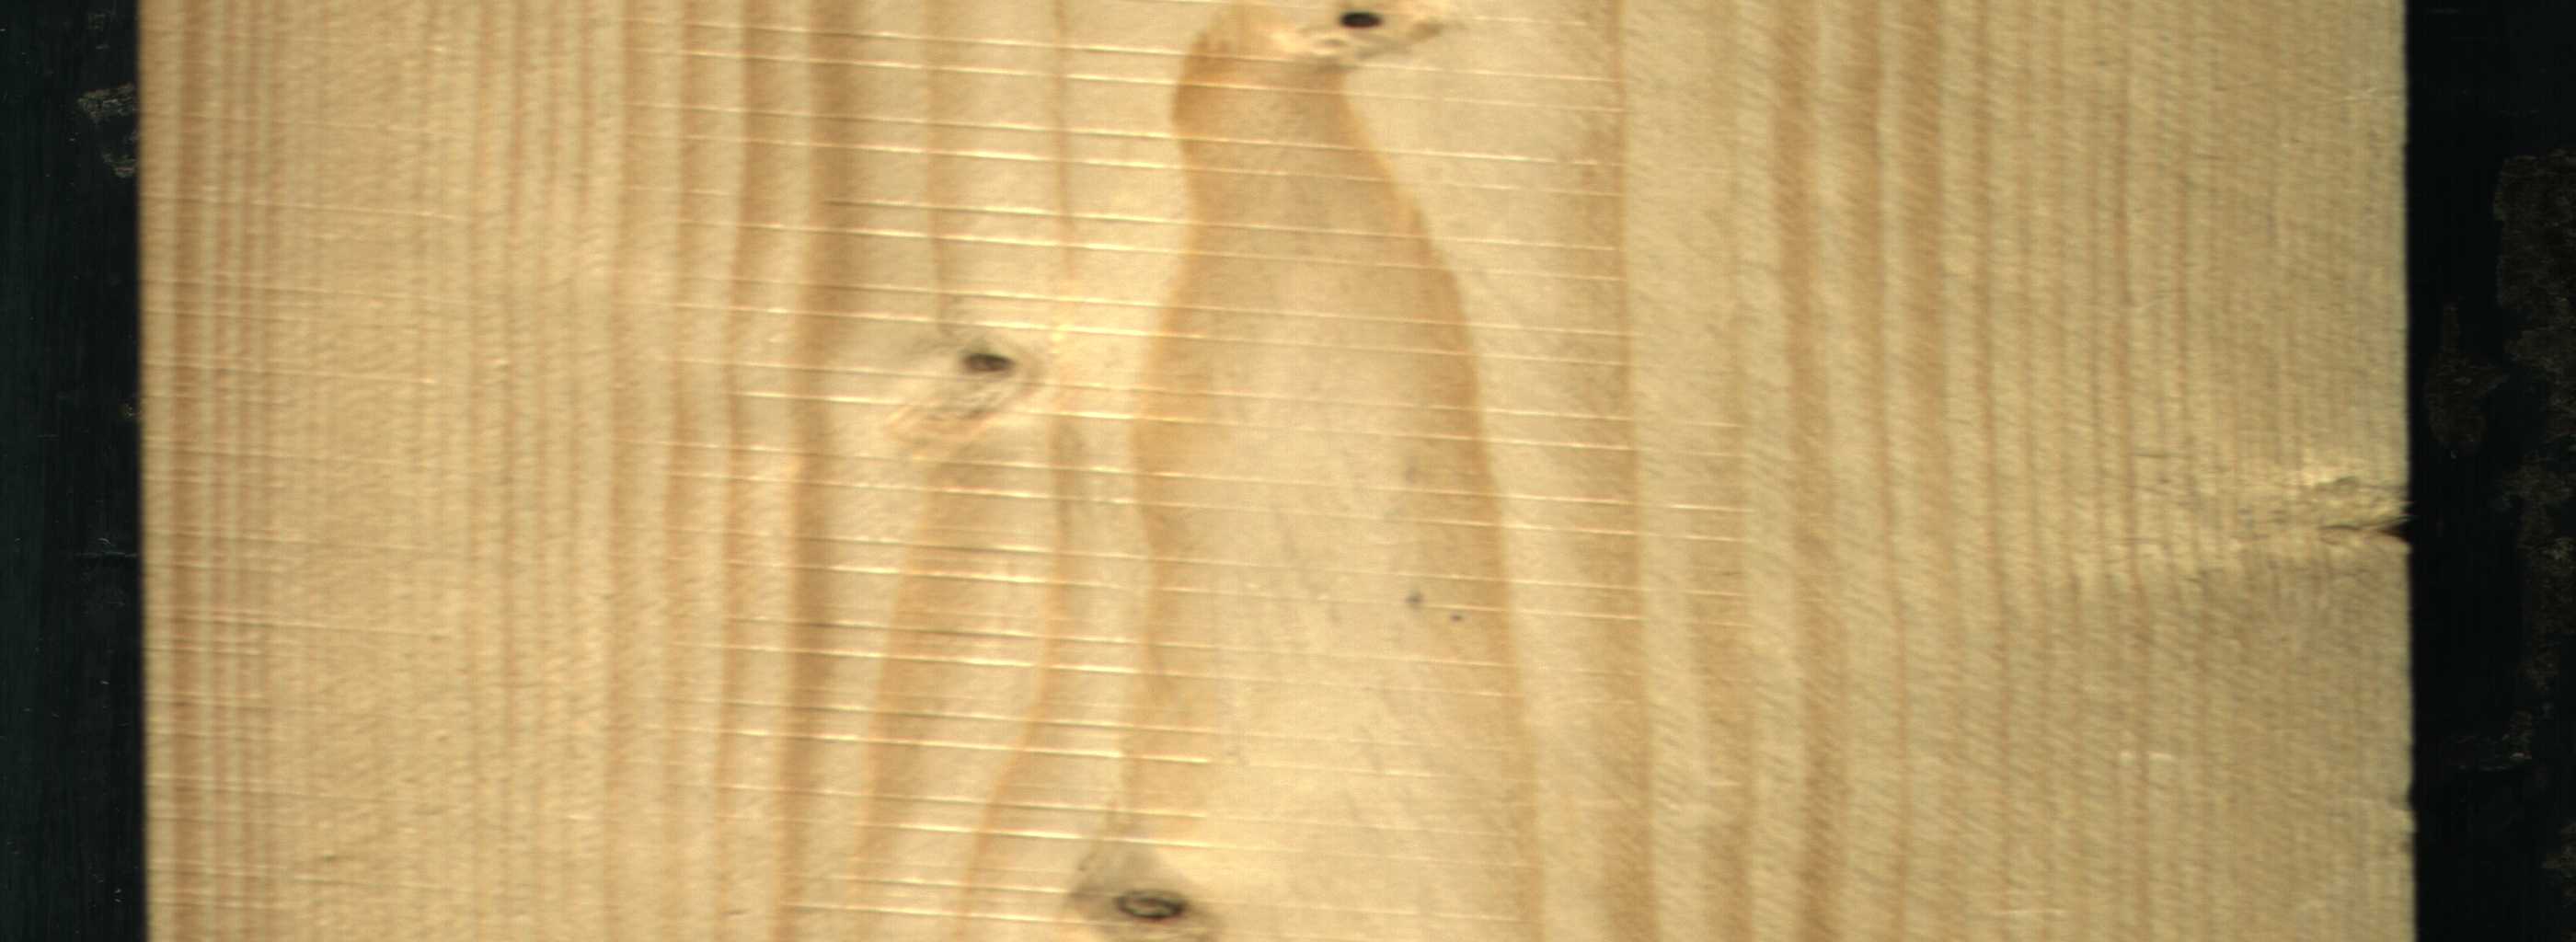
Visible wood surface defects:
Dead_Knot
Dead_Knot
Live_Knot
Live_Knot